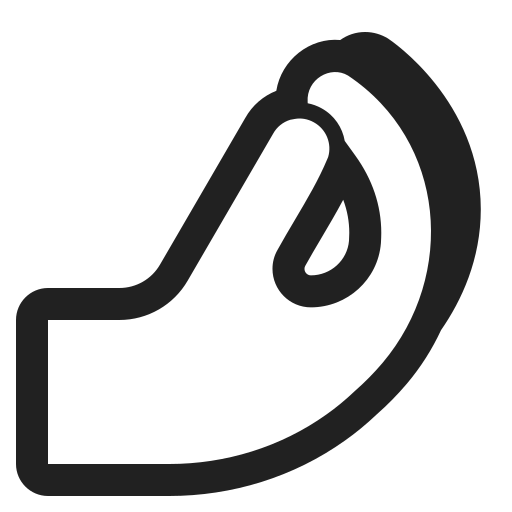
pinched fingers high contrast default